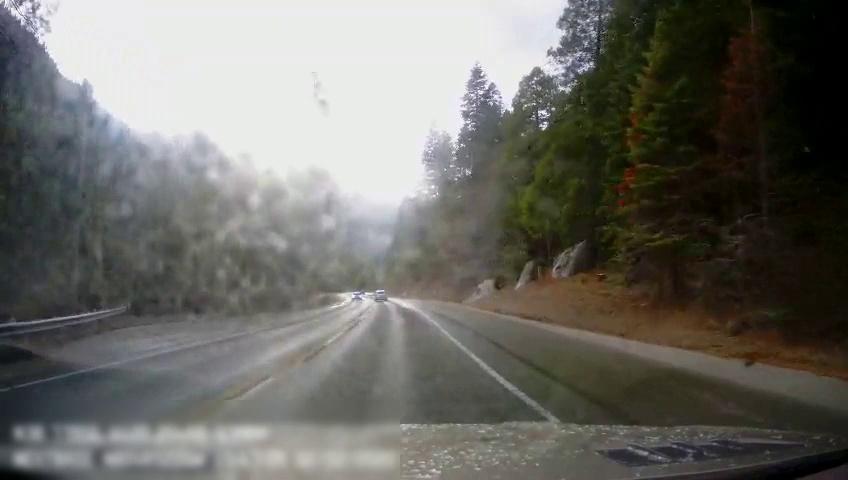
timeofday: Day
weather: Sunny
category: Drivable Space
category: Vehicles | Car
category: Vehicles | Car
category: Lanes | Opposite Lane
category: Lanes | Current Lane
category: Lanes | Current Lane